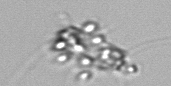
Label: Chaetoceros_didymus_TAG_external_flagellate